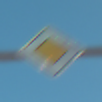
Verkehrszeichen: Vorfahrtsstrasse
Umgebung: Outdoor, RoadRail
Tageszeit: SunriseSunset
Wetter: PartlyCloudy
Licht: Natural
Jahreszeit: NotSpecified
Kontrast: HighContrast